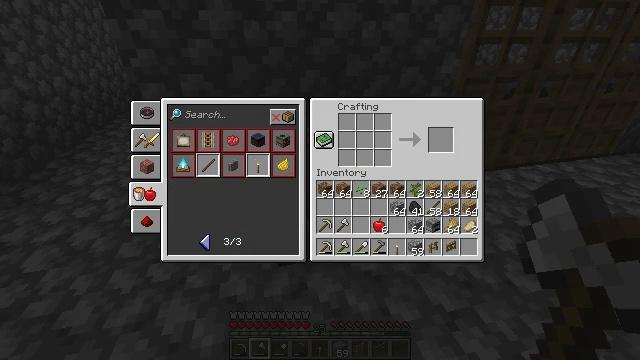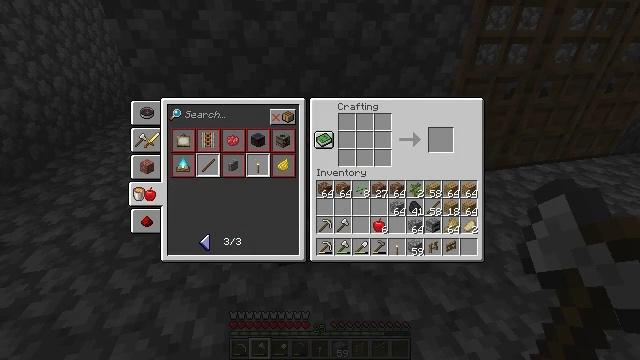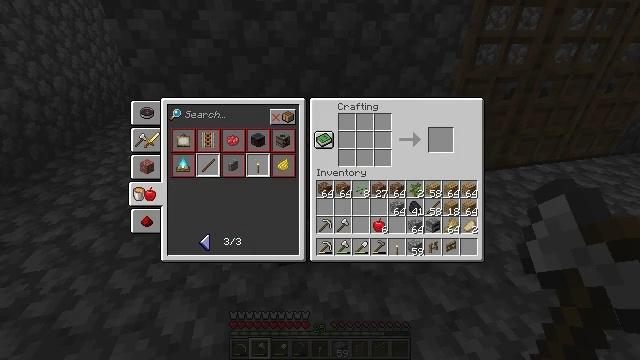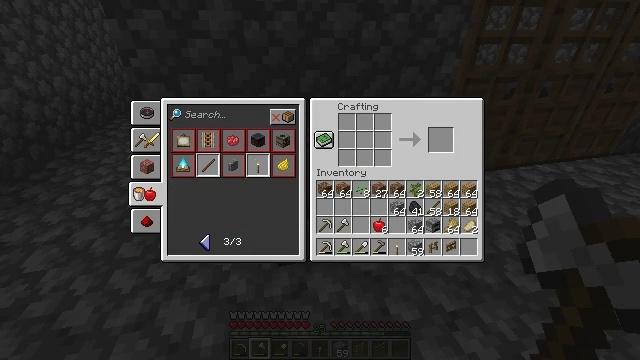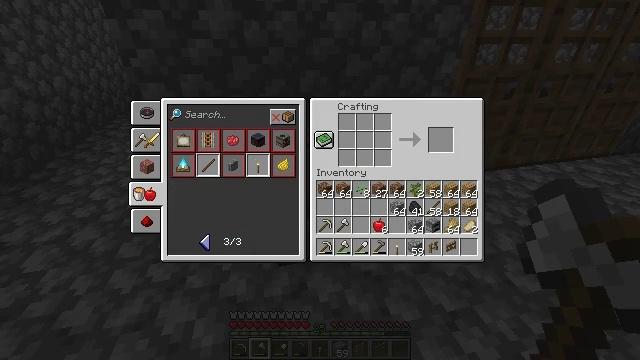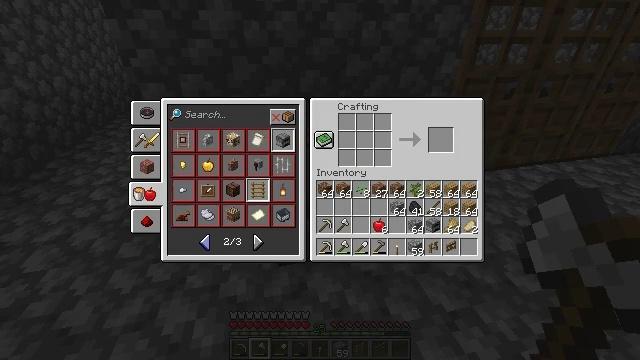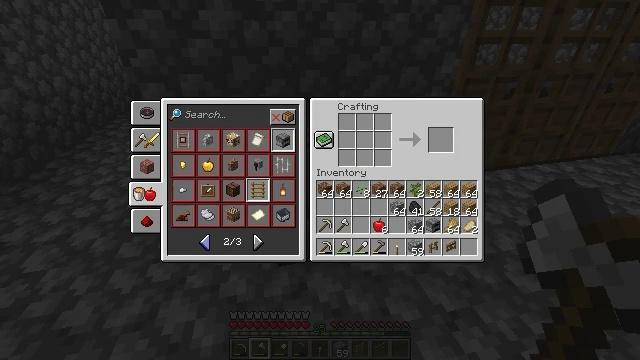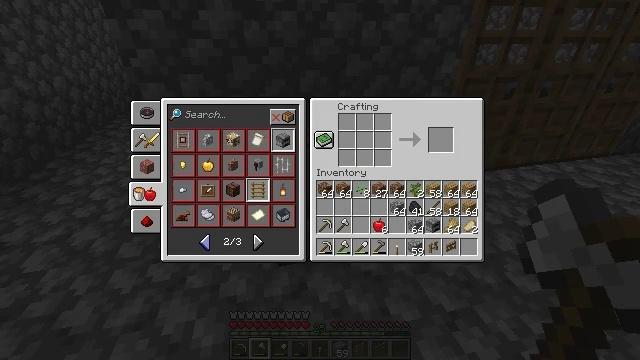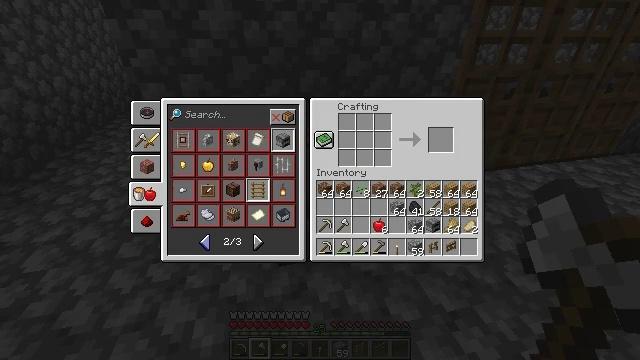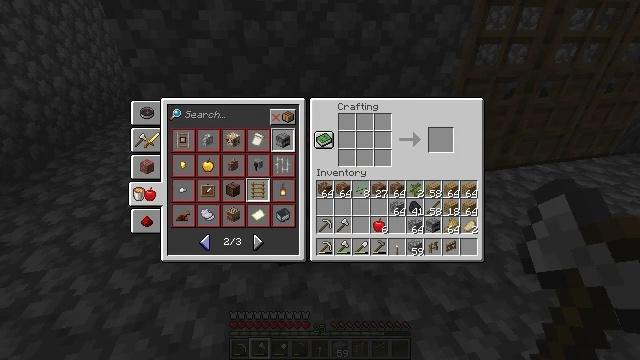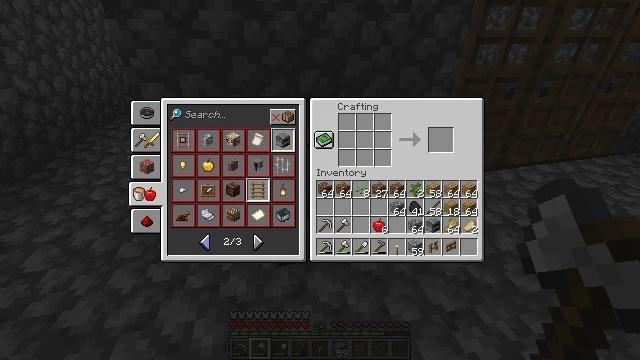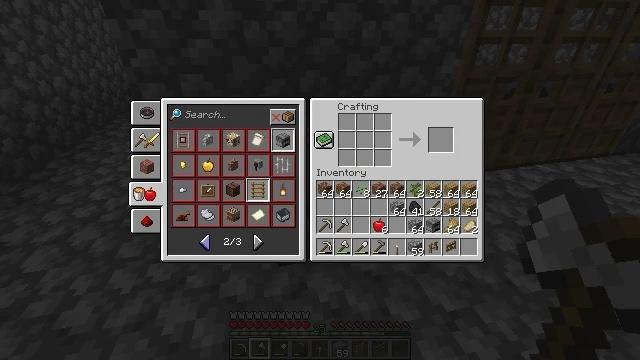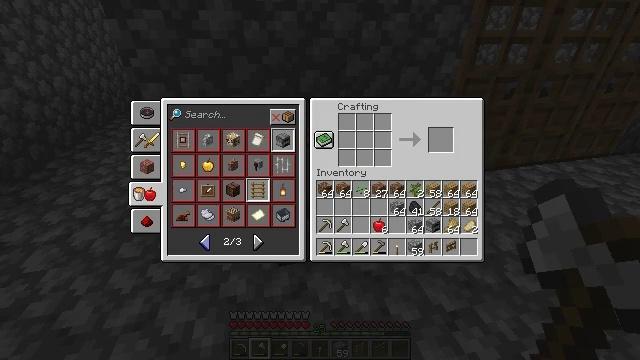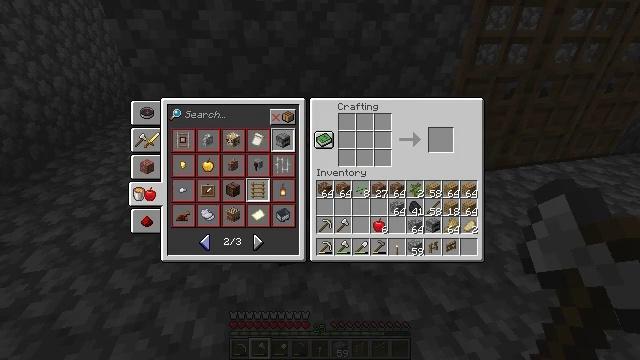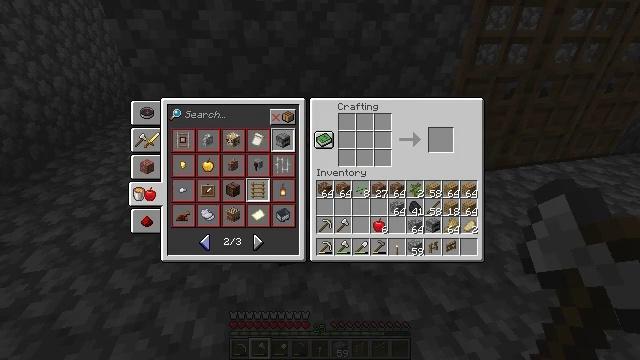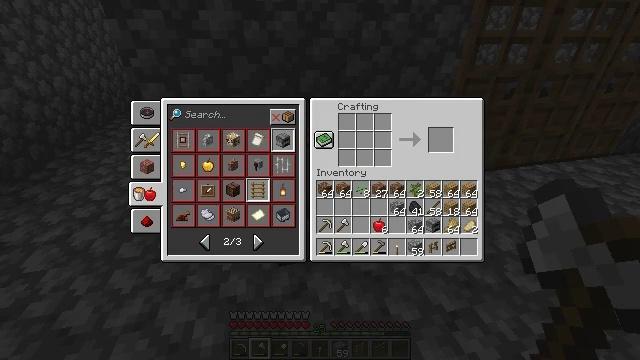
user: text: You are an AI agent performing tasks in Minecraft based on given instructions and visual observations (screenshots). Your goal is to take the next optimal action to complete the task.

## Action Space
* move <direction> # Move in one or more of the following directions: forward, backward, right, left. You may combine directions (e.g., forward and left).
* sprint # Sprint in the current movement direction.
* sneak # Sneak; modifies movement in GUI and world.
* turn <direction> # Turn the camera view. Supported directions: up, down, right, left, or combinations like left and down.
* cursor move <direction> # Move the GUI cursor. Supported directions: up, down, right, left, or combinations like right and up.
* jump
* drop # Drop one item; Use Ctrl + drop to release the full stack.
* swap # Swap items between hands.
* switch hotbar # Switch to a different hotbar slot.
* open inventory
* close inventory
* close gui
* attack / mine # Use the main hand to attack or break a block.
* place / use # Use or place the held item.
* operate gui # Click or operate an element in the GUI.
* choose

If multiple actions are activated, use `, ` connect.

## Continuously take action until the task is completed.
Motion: motion action
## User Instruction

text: Obtain granite stairs using the crafting grid.
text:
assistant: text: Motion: no_op
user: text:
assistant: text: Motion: no_op
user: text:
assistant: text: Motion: no_op
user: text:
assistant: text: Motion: no_op
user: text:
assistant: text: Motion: operate gui
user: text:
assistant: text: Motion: operate gui
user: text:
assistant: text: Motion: no_op
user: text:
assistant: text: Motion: no_op
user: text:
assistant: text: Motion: no_op
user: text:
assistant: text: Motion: no_op
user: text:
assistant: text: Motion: no_op
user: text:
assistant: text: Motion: no_op
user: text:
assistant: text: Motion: no_op
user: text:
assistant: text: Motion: no_op
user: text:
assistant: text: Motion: no_op
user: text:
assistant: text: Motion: no_op
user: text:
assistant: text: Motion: no_op
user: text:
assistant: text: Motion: no_op
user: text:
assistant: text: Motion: no_op
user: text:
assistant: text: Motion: no_op
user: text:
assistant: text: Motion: no_op
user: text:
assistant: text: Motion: no_op
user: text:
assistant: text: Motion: no_op
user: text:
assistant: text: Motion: no_op
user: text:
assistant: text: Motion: no_op
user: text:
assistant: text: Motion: no_op
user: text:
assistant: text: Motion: no_op
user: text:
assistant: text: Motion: no_op
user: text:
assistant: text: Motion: no_op
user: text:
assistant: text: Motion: no_op